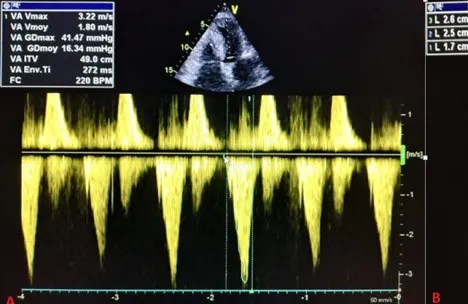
Transthoracic echocardiography showing:. A max instantaneous late peak gradient of 42 mmHg measured with continuous wave (CW) Doppler.
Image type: radiology (ultrasound)